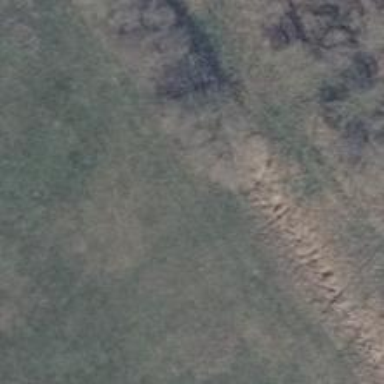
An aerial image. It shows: Row of trees in natural setting.